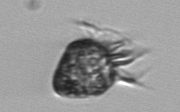
Label: Ciliophora